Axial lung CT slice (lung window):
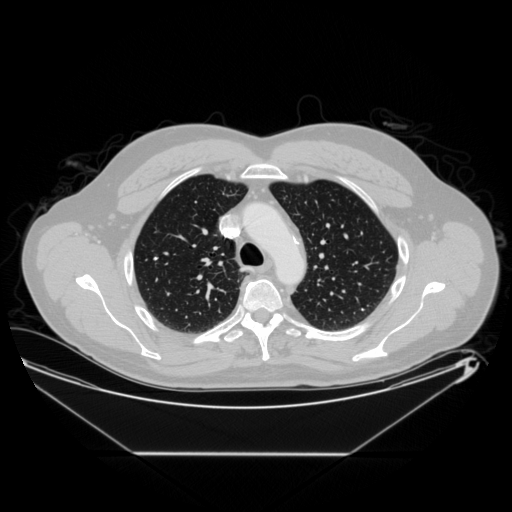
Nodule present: no